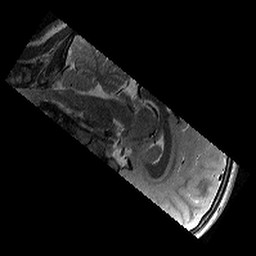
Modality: T2w
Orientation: sagittal
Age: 10
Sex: female
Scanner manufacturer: siemens
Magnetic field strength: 3 T
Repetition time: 9.23 s
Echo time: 0.067 s